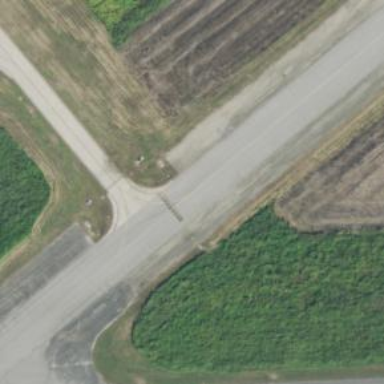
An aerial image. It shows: View of taxiway at the airport.